Field crop: tomato
Growth stage: 1
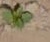
Species: solanum